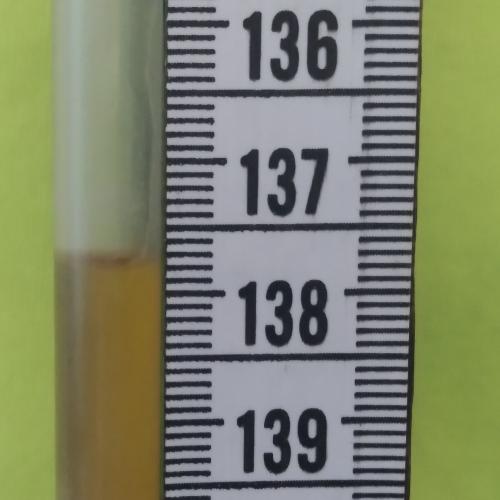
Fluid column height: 137.7 cm